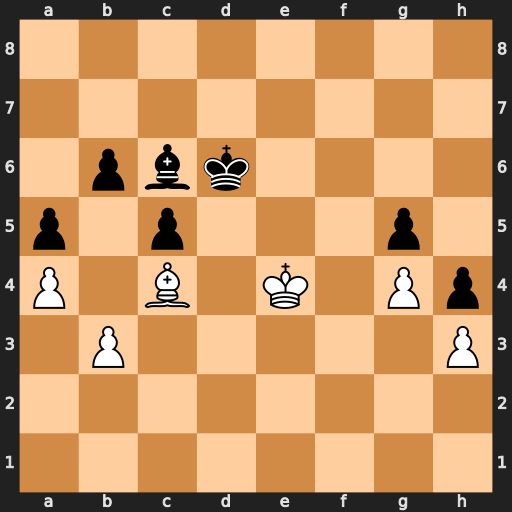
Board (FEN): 8/8/1pbk4/p1p3p1/P1B1K1Pp/1P5P/8/8
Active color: w
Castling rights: -
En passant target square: -
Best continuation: Kf5 b5 axb5 Bd5 Bxd5 Kxd5 Kxg5 c4 bxc4+